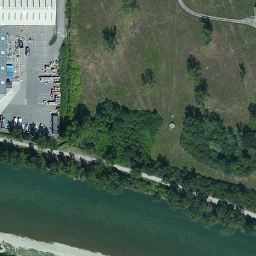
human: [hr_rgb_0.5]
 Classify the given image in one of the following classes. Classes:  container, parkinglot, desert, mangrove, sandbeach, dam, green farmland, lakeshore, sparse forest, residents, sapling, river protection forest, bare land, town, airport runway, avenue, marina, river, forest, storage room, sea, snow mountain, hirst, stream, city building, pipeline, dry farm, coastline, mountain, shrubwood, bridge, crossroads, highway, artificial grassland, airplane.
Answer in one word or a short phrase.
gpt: river